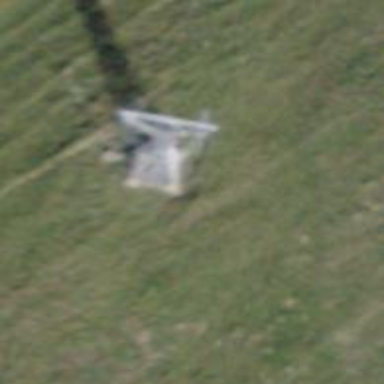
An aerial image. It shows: Pylon for aerialway.